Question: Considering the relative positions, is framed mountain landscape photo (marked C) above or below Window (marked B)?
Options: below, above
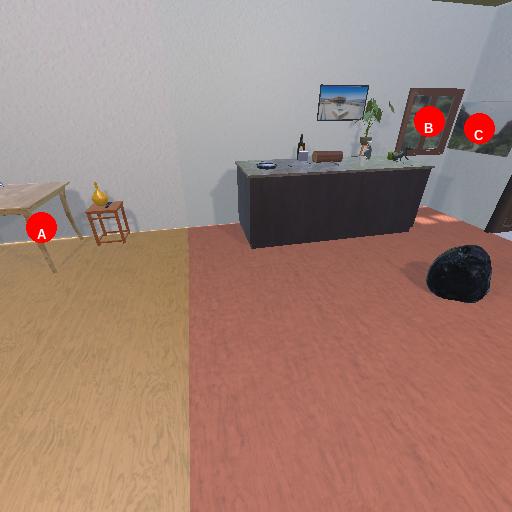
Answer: below